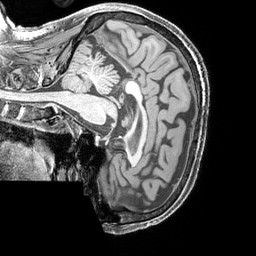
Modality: T1w
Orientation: sagittal
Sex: male
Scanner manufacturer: siemens
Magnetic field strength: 3 T
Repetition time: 2.3 s
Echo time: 0.00226 s